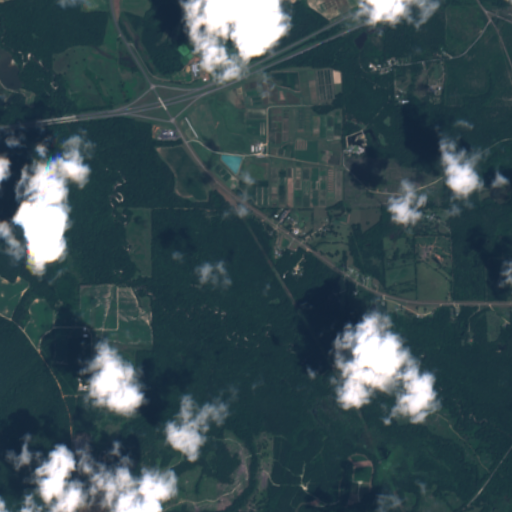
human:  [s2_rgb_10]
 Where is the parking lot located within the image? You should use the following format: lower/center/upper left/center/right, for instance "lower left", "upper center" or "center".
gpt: The parking lot is located in the lower left of the image.
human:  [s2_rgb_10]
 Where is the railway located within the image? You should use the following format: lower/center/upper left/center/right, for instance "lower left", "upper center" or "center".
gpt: The railway is located in the upper of the image.
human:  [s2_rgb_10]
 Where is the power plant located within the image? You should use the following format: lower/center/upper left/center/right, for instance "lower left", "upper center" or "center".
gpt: There is no power plant in the image.